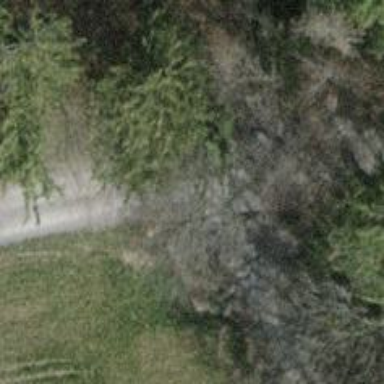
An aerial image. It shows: Compacted track with grade2 level.